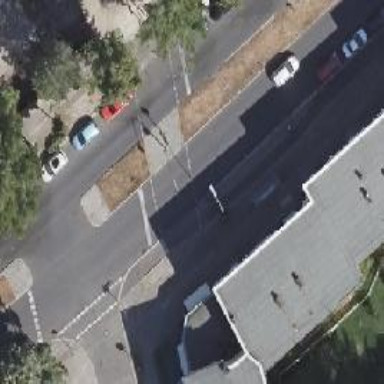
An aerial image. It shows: Traffic signals at road crossing.